Field crop: tomato
Growth stage: 1
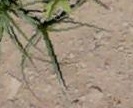
Species: cyperus